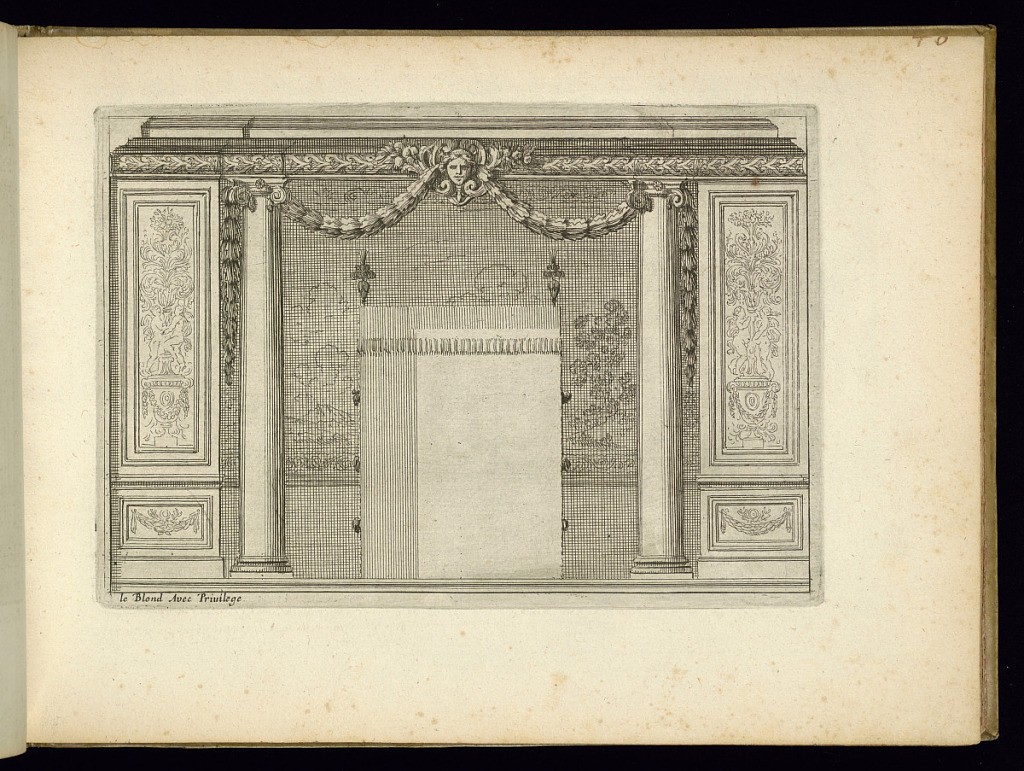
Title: Interior Alcove
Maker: Jean Le Pautre, French, 1618–1682
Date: ca. 1650
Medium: Etching on laid paper
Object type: Print
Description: An alcove with a canopy bed in the center with feather finials and a tapestry on the wall. The alcove is framed by columns, a central mascaron (mask), festoon of leaves, and paneling or tapestries on either side featuring scrolling leaves, figures, and festoons of leaves.